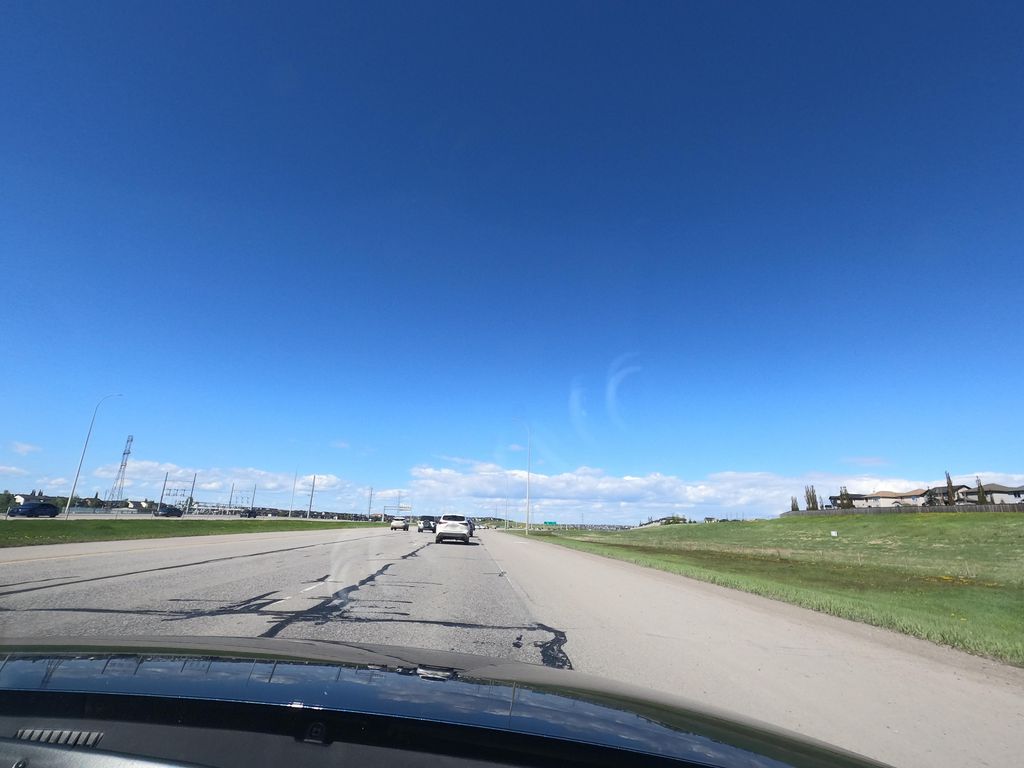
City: calgary